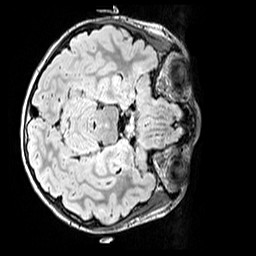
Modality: FLAIR
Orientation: axial
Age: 12
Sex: female
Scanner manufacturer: siemens
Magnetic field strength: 3 T
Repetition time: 5 s
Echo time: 0.388 s